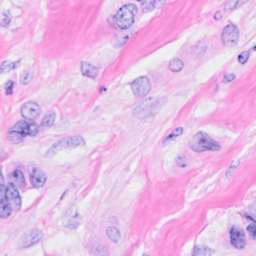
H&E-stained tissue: Breast